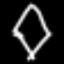
Label: diamond